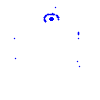
Particle: kaon